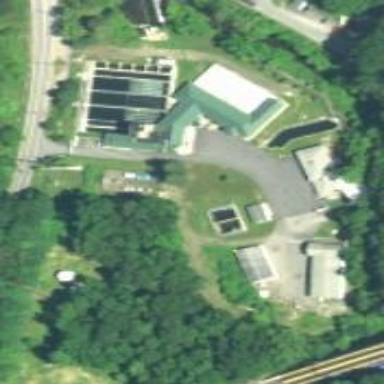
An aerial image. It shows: Wastewater plant.